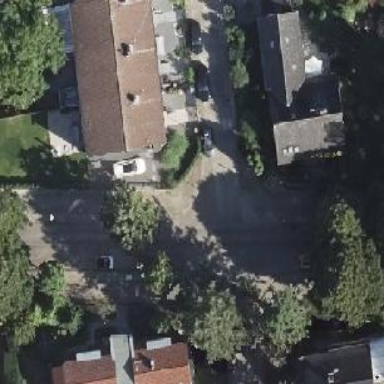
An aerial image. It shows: Residential road paved with concrete.